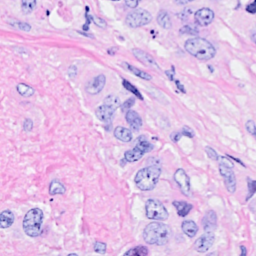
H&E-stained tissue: Breast